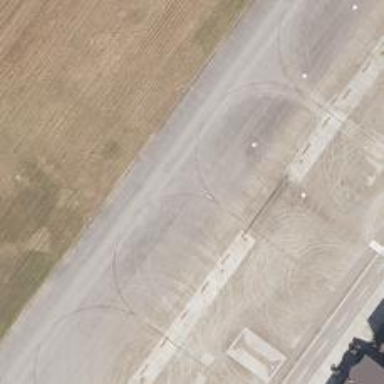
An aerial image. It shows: Image of taxiway at airport.